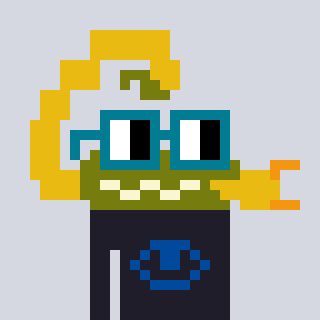
a pixel art character with square dark green glasses, a scorpion-shaped head and a grayscale-colored body on a cool background